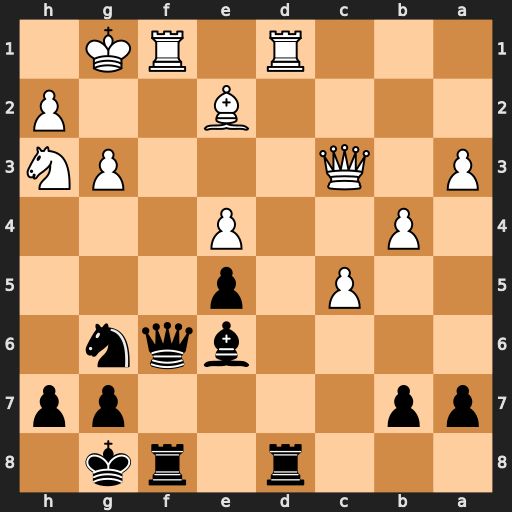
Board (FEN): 3r1rk1/pp4pp/4bqn1/2P1p3/1P2P3/P1Q3PN/4B2P/3R1RK1
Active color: b
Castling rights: -
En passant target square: -
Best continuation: Rxd1 Rxd1 Bxh3